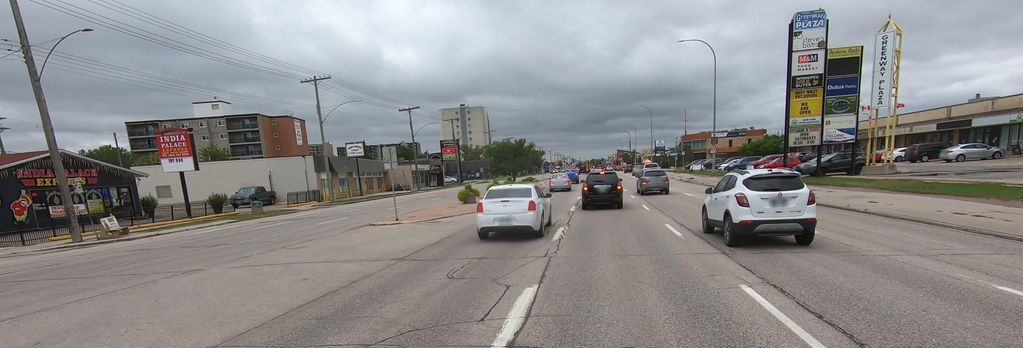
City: winnipeg